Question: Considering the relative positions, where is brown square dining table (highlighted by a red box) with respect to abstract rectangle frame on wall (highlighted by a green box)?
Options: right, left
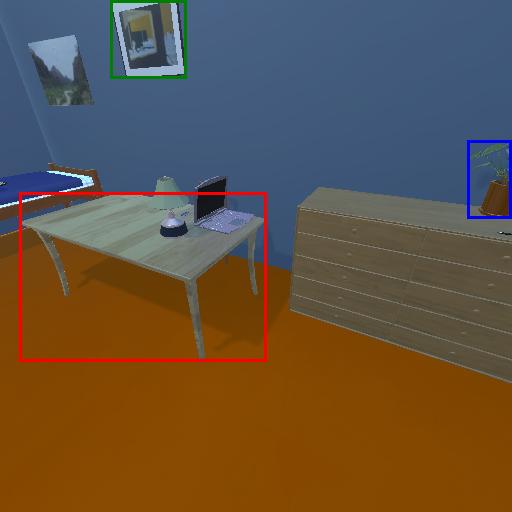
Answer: right